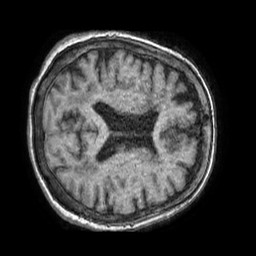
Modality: T1w
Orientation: axial
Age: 78
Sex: female
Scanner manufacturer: philips
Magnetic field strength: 1.5 T
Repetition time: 0.007456 s
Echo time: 0.003392 s